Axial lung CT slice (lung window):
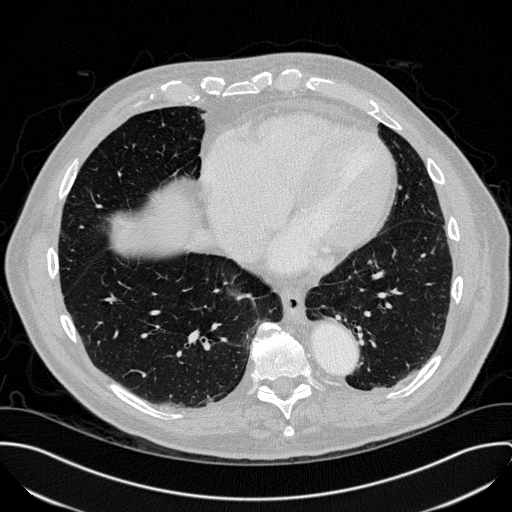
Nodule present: no